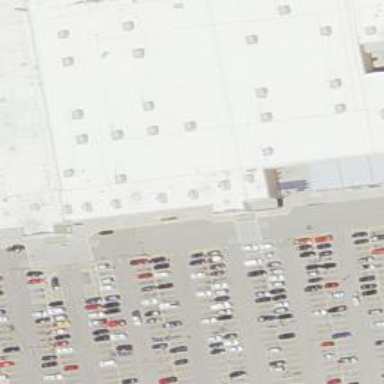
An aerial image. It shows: Retail building housing supermarket.